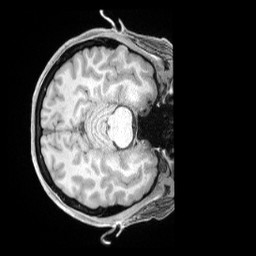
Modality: T1w
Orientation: axial
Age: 33
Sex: female
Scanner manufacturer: siemens
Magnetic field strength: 3 T
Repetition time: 2 s
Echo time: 0.00211 s